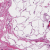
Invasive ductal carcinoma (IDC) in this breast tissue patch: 0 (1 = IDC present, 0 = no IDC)